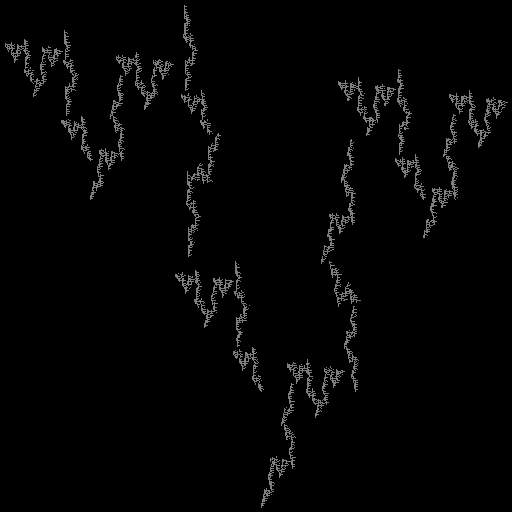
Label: koch_curve